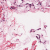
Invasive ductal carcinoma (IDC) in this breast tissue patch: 0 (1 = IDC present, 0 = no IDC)